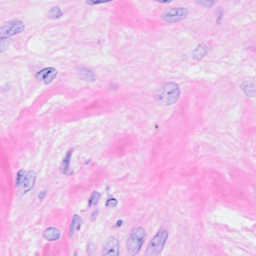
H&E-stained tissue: Breast